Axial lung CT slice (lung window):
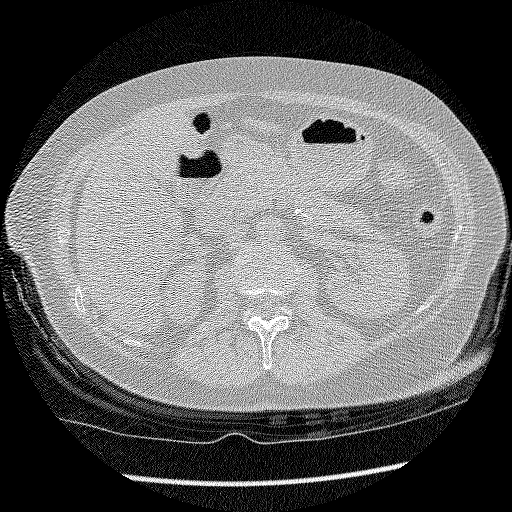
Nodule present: no